Question: I'm building an android application to calculate the user's body mass index (BMI):

I'm not sure what would be the best way to handle the state using a view model as a state holder. For you to help me I will describe my problem as much as possible, starting with the files:
Responsible for storing the UI state.
'''
data class HomeUiState(
val weight: String,
val height: String,
val currentBmiCalculated: String,
)
'''
Responsible to control the UI state and handle actions to composable, like show a toast:
'''
class HomeViewModel(
private val firstState: HomeUiState,
private val stringToFloatConvertor: StringToFloatConvertorUseCase,
private val calculateBmi: CalculateBmiUseCase,
) : ViewModel() {
companion object {
private const val FIRST_VALUE = ""
val Factory: ViewModelProvider.Factory = viewModelFactory {
initializer {
HomeViewModel(
stringToFloatConvertor = StringToFloatConvertorUseCaseImpl(),
calculateBmi = CalculateImcUseCaseImpl(),
firstState = HomeUiState(
weight = FIRST_VALUE,
height = FIRST_VALUE,
currentBmiCalculated = "Not calculated yet",
)
)
}
}
}
private val _uiState: MutableStateFlow<HomeUiState> = MutableStateFlow(firstState)
private val _uiAction = MutableSharedFlow<HomeUiAction>()
val uiState = _uiState.asStateFlow()
val uiAction = _uiAction.asSharedFlow()
fun dispatchUiEvent(uiEvent: HomeUiEvent) {
when (uiEvent) {
is HomeUiEvent.OnEnterHeightValue -> _uiState.update { it.copy(height = uiEvent.value) }
is HomeUiEvent.OnEnterWeightValue -> _uiState.update { it.copy(weight = uiEvent.value) }
is HomeUiEvent.OnCalculateButtonClick -> onCalculateButtonClick()
is HomeUiEvent.OnClearButtonClick -> {
_uiState.update { firstState }
emitAction(HomeUiAction.MoveCursorToHeight)
}
is HomeUiEvent.OnProfileIconClick -> emitAction(HomeUiAction.NavigateToProfileScreen)
}
}
private fun onCalculateButtonClick() {
stringToFloatConvertor(uiState.value.weight)?.let { weight ->
stringToFloatConvertor(uiState.value.height)?.let { height ->
_uiState.update {
it.copy(currentImcCalculated = "${calculateBmi(weight, height)}")
}
} ?: showErrorToast(R.string.invalid_height_value)
} ?: showErrorToast(R.string.invalid_weight_value)
emitAction(HomeUiAction.HideKeyboard)
}
private fun showErrorToast(@StringRes message: Int) =
emitAction(HomeUiAction.ShowErrorToast(message))
private fun emitAction(action: HomeUiAction) {
viewModelScope.launch {
_uiAction.emit(action)
}
}
}
'''
## HomeScreen.kt
And so here I have my differences because I'm not sure if I should transmit my viewmodel entirely to the 'HomeContent' or if I should do according to the recommendations of the <URL>. But it seems to me that when breaking the ui state into several parameters for the 'HomeContent', when changing just 1 parameter would all 'HomeContent' components be affected or not?
Just to clarify the options I'm considering:
### Option 1 - Pass only the necessary to HomeContent:
That way, by breaking the UI state into multiple parameters, the entire function would be recomposed if 1 single parameter changes, right?
'''
@OptIn(ExperimentalComposeUiApi::class)
@Composable
fun HomeScreen(
navController: NavController,
viewModel: HomeViewModel,
) {
val context = LocalContext.current
val focusRequester = remember { FocusRequester.Default }
val keyboardController = LocalSoftwareKeyboardController.current
val uiState by viewModel.uiState.collectAsState()
LaunchedEffect(key1 = Unit) {
viewModel.uiAction.collectLatest { action ->
when (action) {
is HomeUiAction.ShowErrorToast -> Toast
.makeText(context, context.getText(action.messageId), Toast.LENGTH_SHORT)
.show()
is HomeUiAction.MoveCursorToHeight -> focusRequester.requestFocus()
is HomeUiAction.NavigateToProfileScreen -> navController.navigate("profile")
is HomeUiAction.HideKeyboard -> keyboardController?.hide()
}
}
}
Scaffold(
topBar = {
HomeAppBar(
onProfileClick = { viewModel.dispatchUiEvent(HomeUiEvent.OnProfileIconClick) }
)
}
) {
HomeContent(
height = uiState.height,
weight = uiState.weight,
onHeightChange = {
viewModel.dispatchUiEvent(HomeUiEvent.OnEnterHeightValue(it))
},
onWeightChange = {
viewModel.dispatchUiEvent(HomeUiEvent.OnEnterWeightValue(it))
},
onClear = {
viewModel.dispatchUiEvent(HomeUiEvent.OnClearButtonClick)
},
onCalculate = {
viewModel.dispatchUiEvent(HomeUiEvent.OnCalculateButtonClick)
},
focusRequester = focusRequester,
bmiResult = uiState.currentImcCalculated
)
}
}
@Composable
private fun HomeContent(
height: String,
weight: String,
bmiResult: String,
onHeightChange: (String) -> Unit,
onWeightChange: (String) -> Unit,
onClear: () -> Unit,
onCalculate: () -> Unit,
focusRequester: FocusRequester,
) {
Column(
modifier = Modifier.fillMaxSize(),
horizontalAlignment = Alignment.CenterHorizontally,
verticalArrangement = Arrangement.Center
) {
Text(
text = "BMI Calculator",
style = TextStyle(
color = Color.Black,
fontWeight = FontWeight.Bold,
fontSize = 24.sp
)
)
Spacer(modifier = Modifier.height(32.dp))
Row(
modifier = Modifier
.fillMaxWidth()
.padding(horizontal = 16.dp)
) {
BmiEditText(
value = height,
label = "Height (m)",
onValueChange = onHeightChange,
modifier = Modifier
.fillMaxWidth(2 / 5f)
.focusRequester(focusRequester)
)
Spacer(modifier = Modifier.fillMaxWidth(1 / 3f))
BmiEditText(
value = weight,
label = "Weight (kg)",
onValueChange = onWeightChange,
modifier = Modifier.fillMaxWidth()
)
}
Spacer(modifier = Modifier.height(16.dp))
Button(onClick = onCalculate) {
Text(text = "Calculate")
}
Button(onClick = onClear) {
Text(text = "Clear")
}
Spacer(modifier = Modifier.height(16.dp))
Text(text = "BMI result: $bmiResult")
}
}
'''
### Option 2 - Pass the entire view model to HomeContent
That way, as the view model instance remains the same, the function would no longer be recomposed, right?
'''
@OptIn(ExperimentalComposeUiApi::class)
@Composable
fun HomeScreen(
navController: NavController,
viewModel: HomeViewModel,
) {
val context = LocalContext.current
val focusRequester = remember { FocusRequester.Default }
val keyboardController = LocalSoftwareKeyboardController.current
LaunchedEffect(key1 = Unit) {
viewModel.uiAction.collectLatest { action ->
when (action) {
is HomeUiAction.ShowErrorToast -> Toast
.makeText(context, context.getText(action.messageId), Toast.LENGTH_SHORT)
.show()
is HomeUiAction.MoveCursorToHeight -> focusRequester.requestFocus()
is HomeUiAction.NavigateToProfileScreen -> navController.navigate("profile")
is HomeUiAction.HideKeyboard -> keyboardController?.hide()
}
}
}
Scaffold(
topBar = {
HomeAppBar(
onProfileClick = { viewModel.dispatchUiEvent(HomeUiEvent.OnProfileIconClick) }
)
}
) {
HomeContent(
viewModel = viewModel,
focusRequester = focusRequester,
)
}
}
@Composable
private fun HomeContent(
viewModel: HomeViewModel,
focusRequester: FocusRequester,
) {
val uiState by viewModel.uiState.collectAsState()
Column(
modifier = Modifier.fillMaxSize(),
horizontalAlignment = Alignment.CenterHorizontally,
verticalArrangement = Arrangement.Center
) {
Text(
text = "BMI Calculator",
style = TextStyle(
color = Color.Black,
fontWeight = FontWeight.Bold,
fontSize = 24.sp
)
)
Spacer(modifier = Modifier.height(32.dp))
Row(
modifier = Modifier
.fillMaxWidth()
.padding(horizontal = 16.dp)
) {
BmiEditText(
value = uiState.height,
label = "Height (m)",
onValueChange = {
viewModel.dispatchUiEvent(HomeUiEvent.OnEnterHeightValue(it))
},
modifier = Modifier
.fillMaxWidth(2 / 5f)
.focusRequester(focusRequester)
)
Spacer(modifier = Modifier.fillMaxWidth(1 / 3f))
BmiEditText(
value = uiState.weight,
label = "Weight (kg)",
onValueChange = {
viewModel.dispatchUiEvent(HomeUiEvent.OnEnterWeightValue(it))
},
modifier = Modifier.fillMaxWidth()
)
}
Spacer(modifier = Modifier.height(16.dp))
Button(
onClick = {
viewModel.dispatchUiEvent(HomeUiEvent.OnCalculateButtonClick)
}
) {
Text(text = "Calculate")
}
Button(
onClick = {
viewModel.dispatchUiEvent(HomeUiEvent.OnClearButtonClick)
}
) {
Text(text = "Clear")
}
Spacer(modifier = Modifier.height(16.dp))
Text(text = "BMI result: ${uiState.currentBmiCalculated}")
}
}
'''
## Question
With these options in mind,
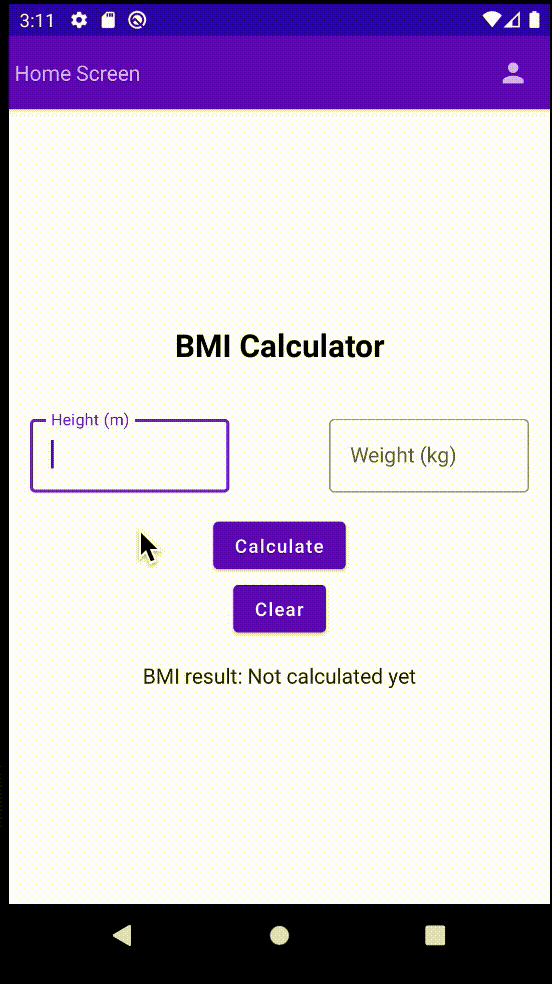
Answer: Option 1 would be the one you should be using. Because you should never be passing the ViewModels down. The reason is that viewModels are marked as 'unstable' by compose compiler and it causes the composable function 'non-skippable'. The problem with this, recomposition will not be skipped and your UI elements will be redrawn even though the parameters you passed were not changed.
With Option 1, you are right that It will be recomposed if 1 parameters changed but since Compose can intelligently recompose only the components that changed, you would not have problem.
For detailed information you can check the following resources.
<URL>
<URL>